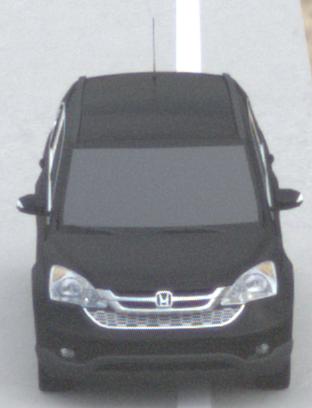
Make: Honda
Model: CR-V
Detailed model: CR-V (III) (04/10 - 10/12)
Model produced from: 2010
Model produced until: 2012
Doors: 5
Color: black
Road condition: dry road
Daytime: midday
Contrast: low contrast